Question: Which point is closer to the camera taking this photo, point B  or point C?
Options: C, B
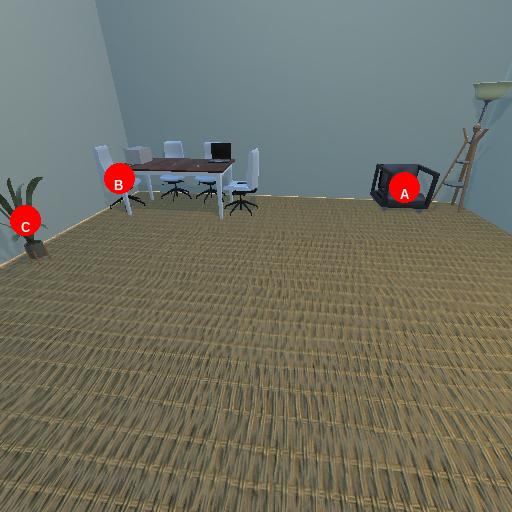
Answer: C